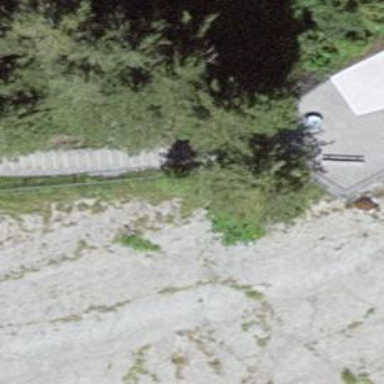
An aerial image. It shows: Gravel path with steps.